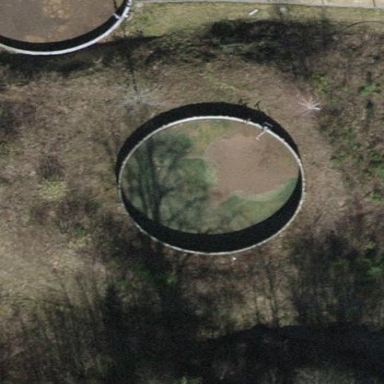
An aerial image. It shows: Silo.